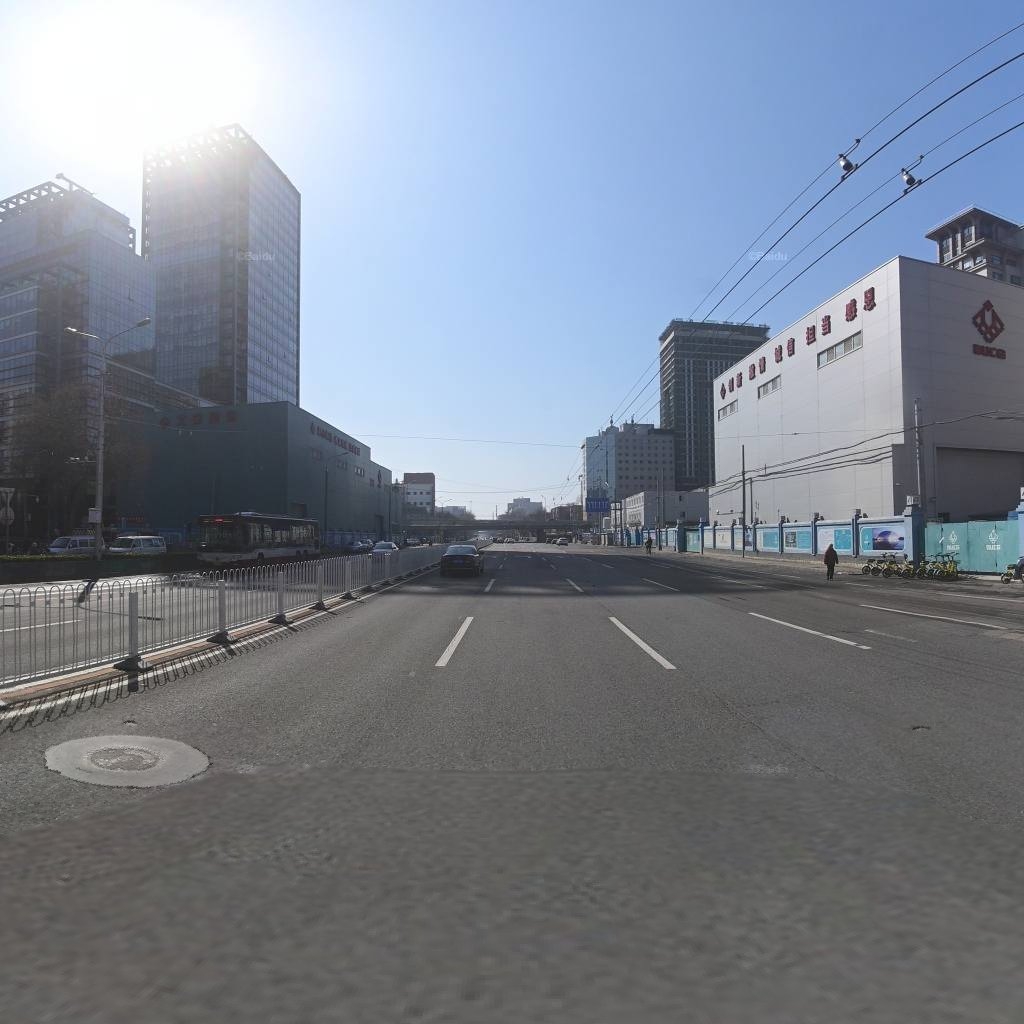
Region: Haidian
Road damage annotations: pothole, manhole cover, longitudinal crack, manhole cover